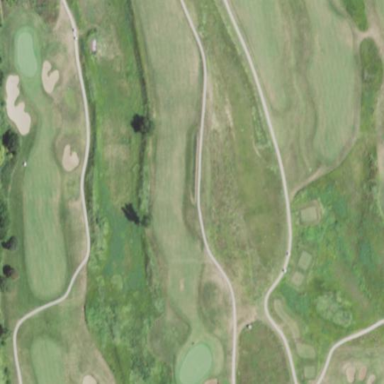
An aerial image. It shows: Grassy fairway on golf course.